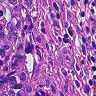
Metastatic tissue present: yes